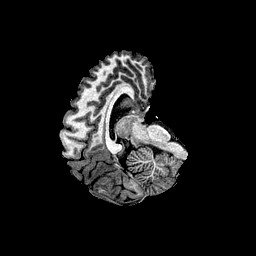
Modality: T1w
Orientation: axial
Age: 22
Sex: female
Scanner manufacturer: ge
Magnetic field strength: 3 T
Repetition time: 7.66 s
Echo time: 0.003476 s